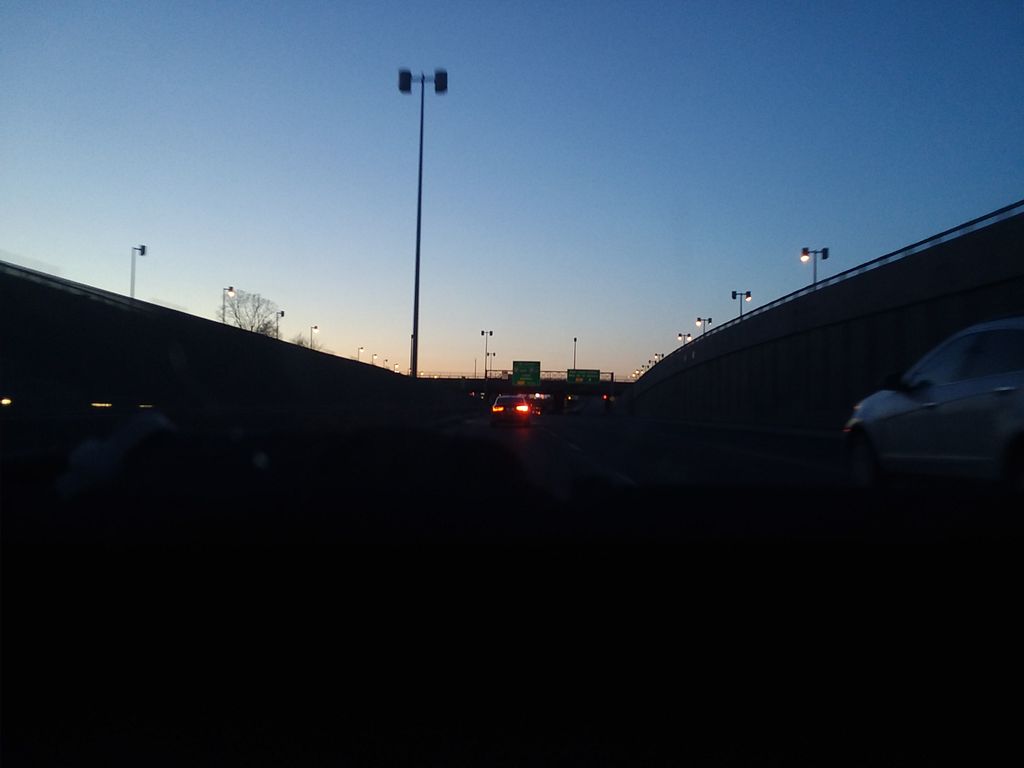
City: montreal